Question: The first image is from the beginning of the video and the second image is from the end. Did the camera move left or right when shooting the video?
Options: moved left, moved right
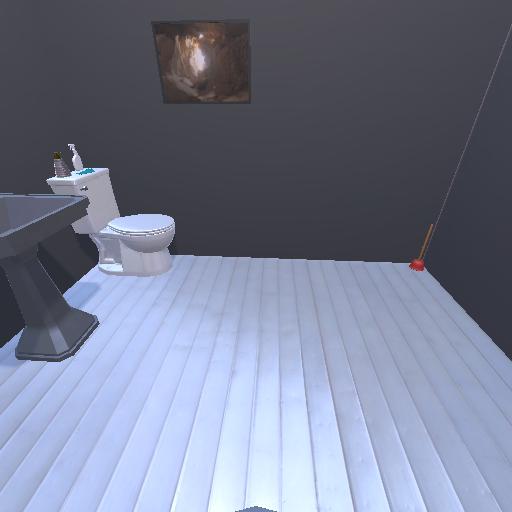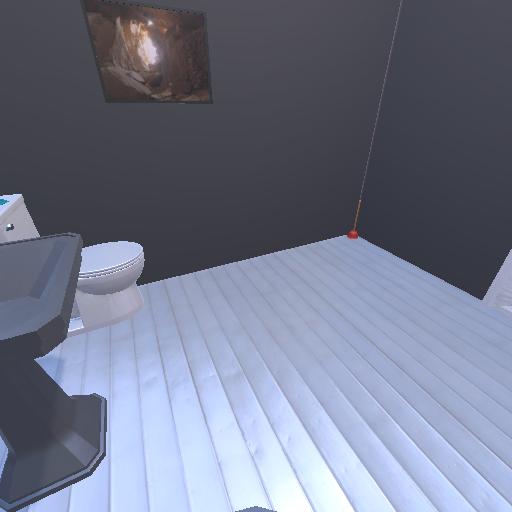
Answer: moved left